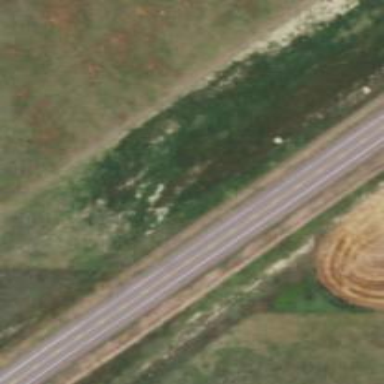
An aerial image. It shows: Asphalt road classified as trunk highway.